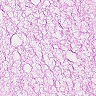
Metastatic tissue present: no